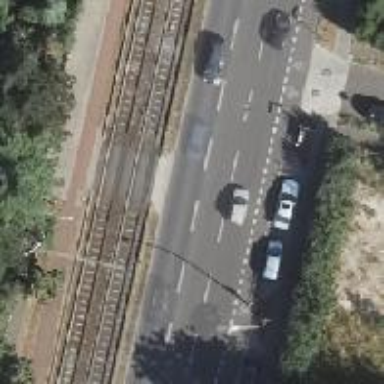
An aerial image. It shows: Uncontrolled tram crossing.